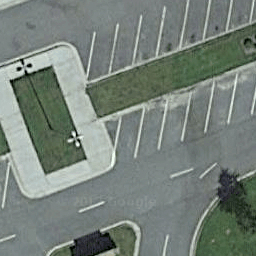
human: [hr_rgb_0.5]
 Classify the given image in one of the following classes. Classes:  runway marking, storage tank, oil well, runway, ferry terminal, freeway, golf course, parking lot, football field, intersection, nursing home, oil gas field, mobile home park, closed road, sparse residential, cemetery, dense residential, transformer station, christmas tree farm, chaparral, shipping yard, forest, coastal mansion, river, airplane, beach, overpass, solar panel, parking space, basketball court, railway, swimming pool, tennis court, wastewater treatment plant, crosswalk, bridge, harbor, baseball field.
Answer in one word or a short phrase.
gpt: parking space